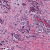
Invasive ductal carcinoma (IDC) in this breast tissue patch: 1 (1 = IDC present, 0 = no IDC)